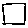
Label: square